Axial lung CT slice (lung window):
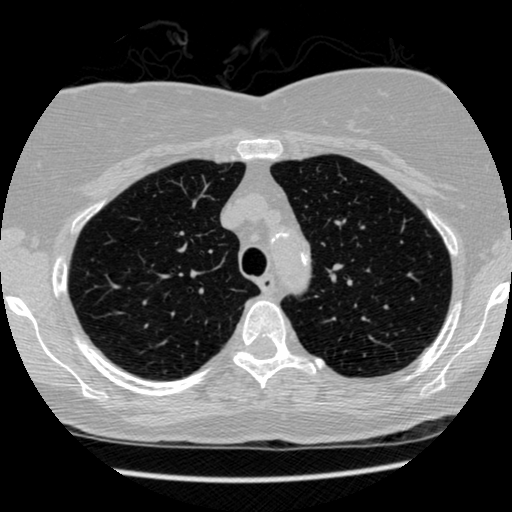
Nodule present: no